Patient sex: M
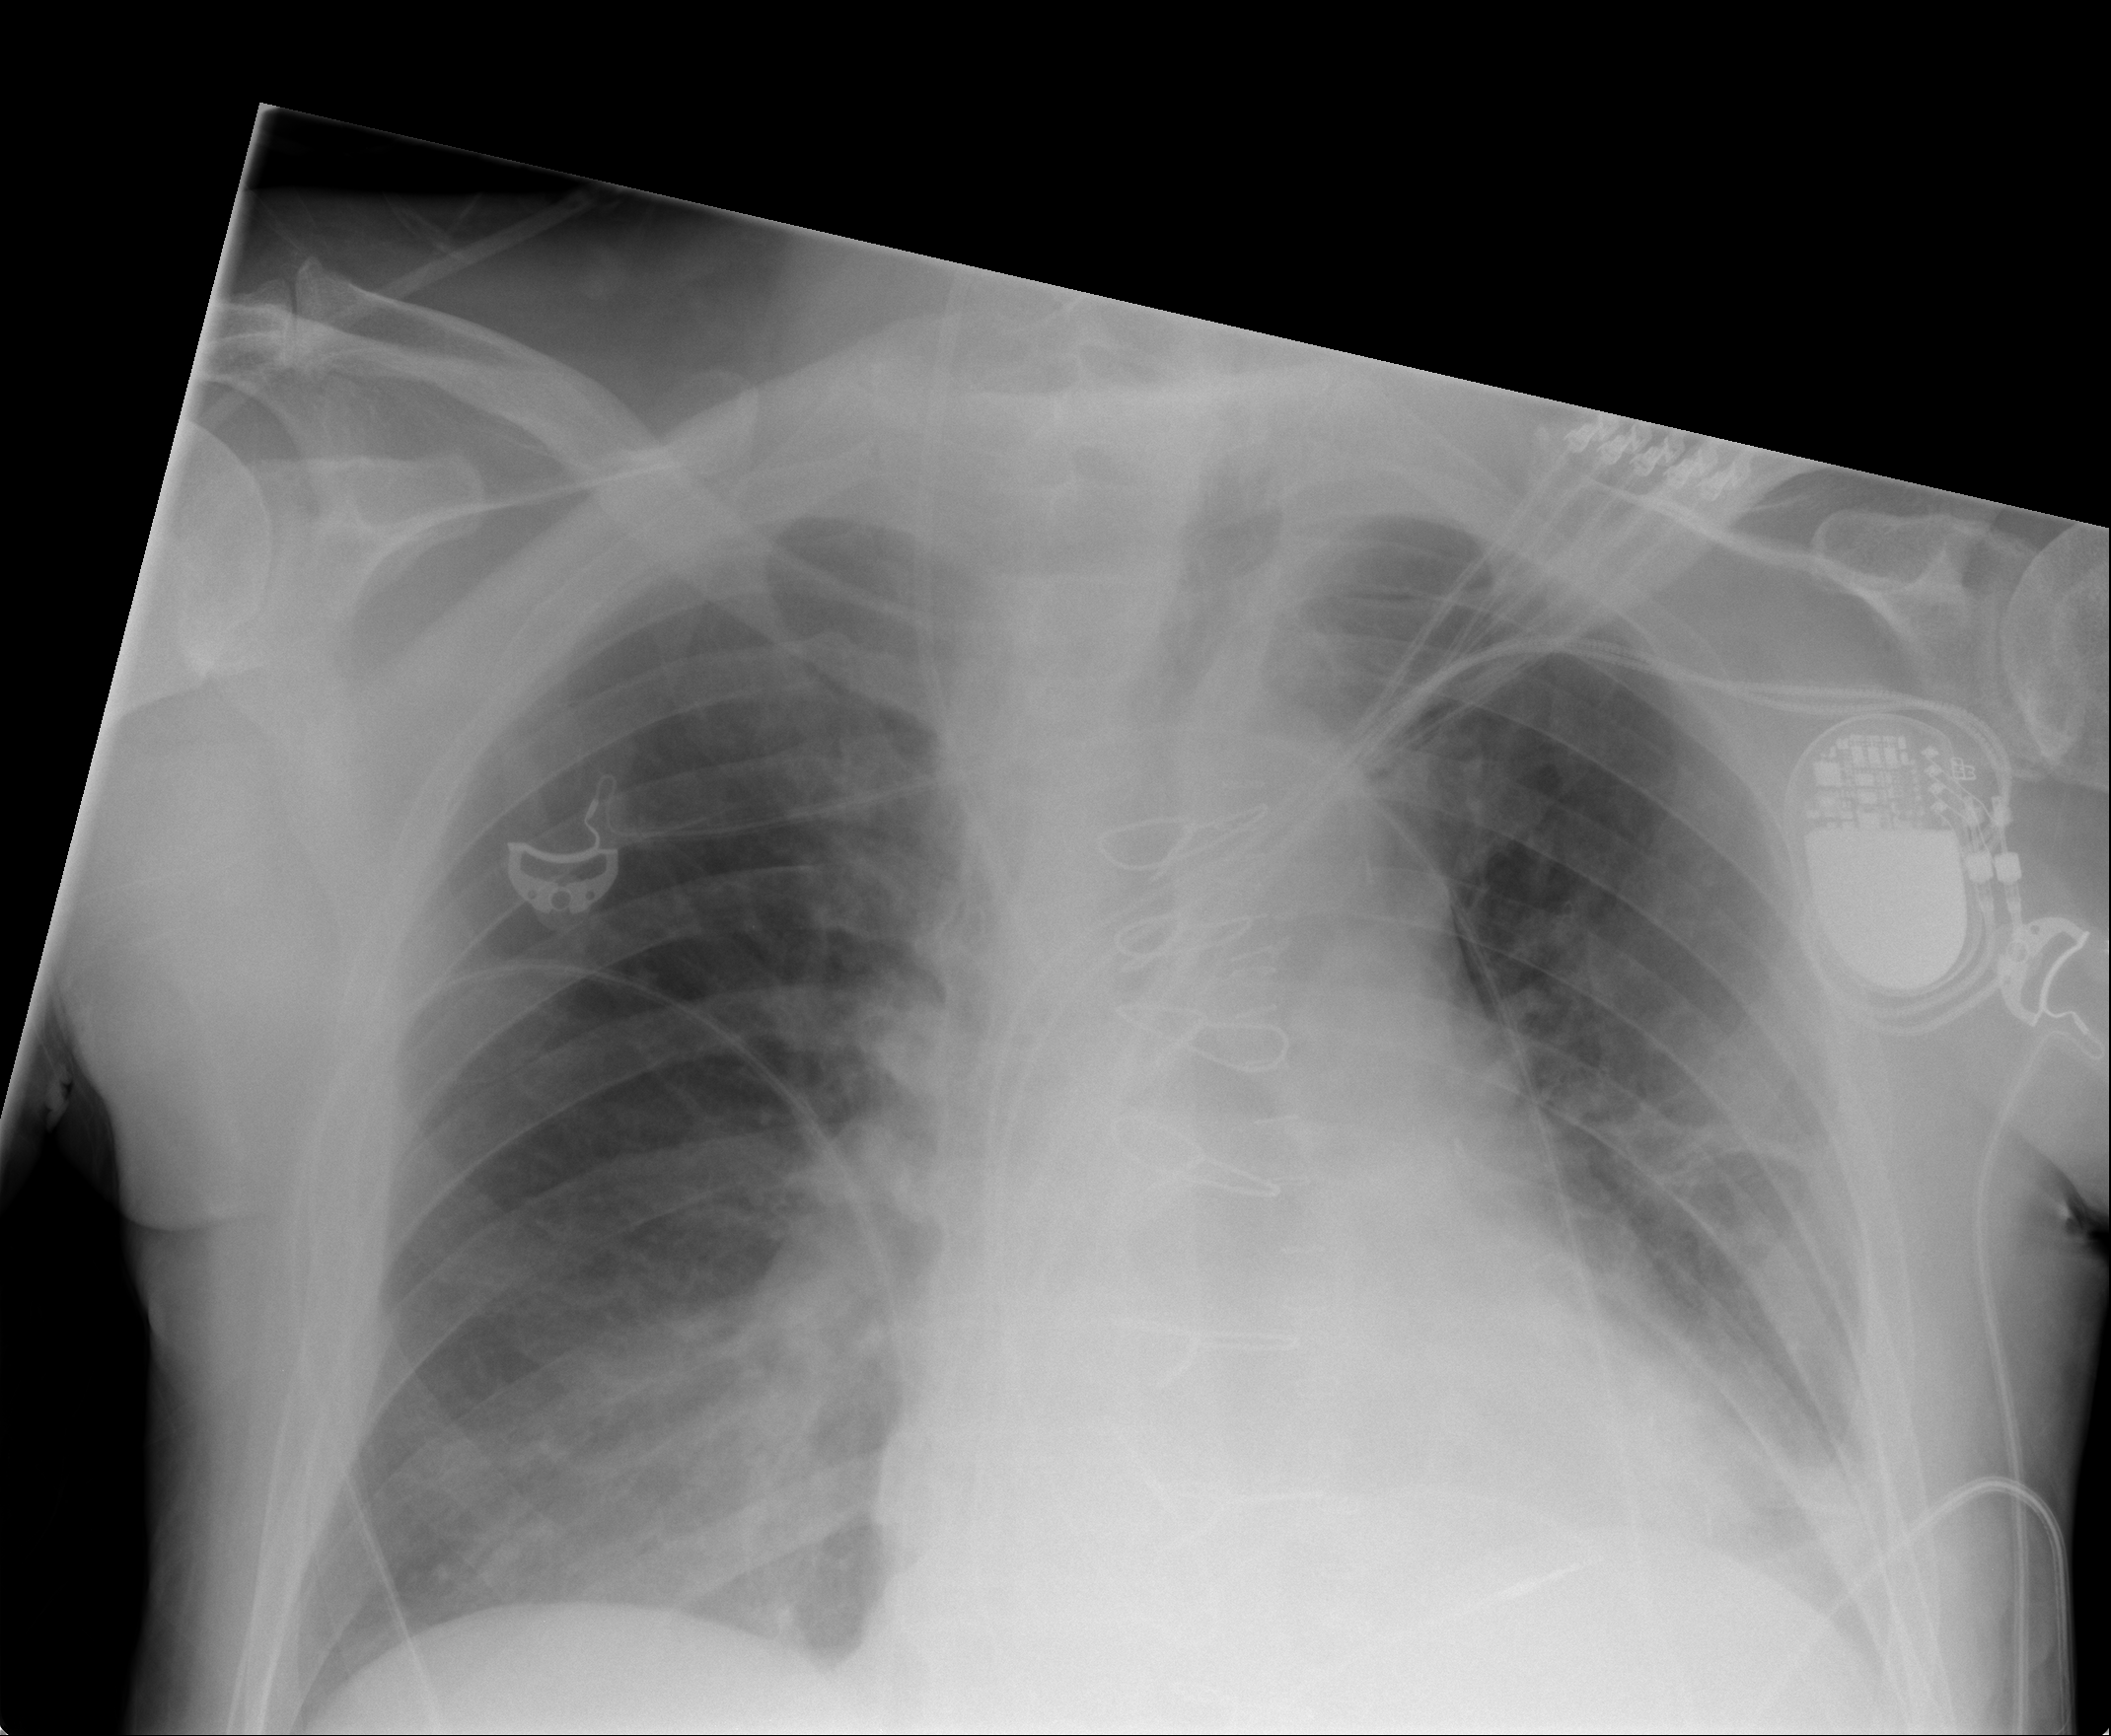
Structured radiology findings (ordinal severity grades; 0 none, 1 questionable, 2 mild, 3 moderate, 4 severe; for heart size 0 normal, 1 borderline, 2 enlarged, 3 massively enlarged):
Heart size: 1
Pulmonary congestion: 1
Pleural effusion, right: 0
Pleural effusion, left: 0
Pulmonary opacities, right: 1
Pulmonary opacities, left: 0
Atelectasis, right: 0
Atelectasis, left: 2